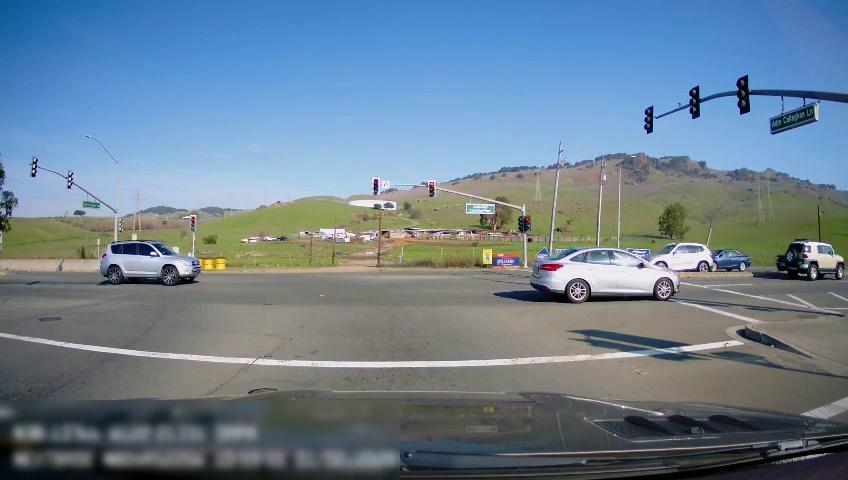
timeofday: Day
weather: Sunny
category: Drivable Space
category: Vehicles | Car
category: Vehicles | SUV
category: Vehicles | SUV
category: Vehicles | SUV
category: Vehicles | Car
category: Vehicles | SUV
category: Lanes | Opposite Lane
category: Traffic | Lights
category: Traffic | Lights
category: Traffic | Lights
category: Traffic | Lights
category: Traffic | Lights
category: Traffic | Lights
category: Traffic | Lights
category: Traffic | Signs
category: Traffic | Lights
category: Traffic | Lights
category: Traffic | Signs
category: Traffic | Lights
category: Traffic | Lights
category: Traffic | Signs